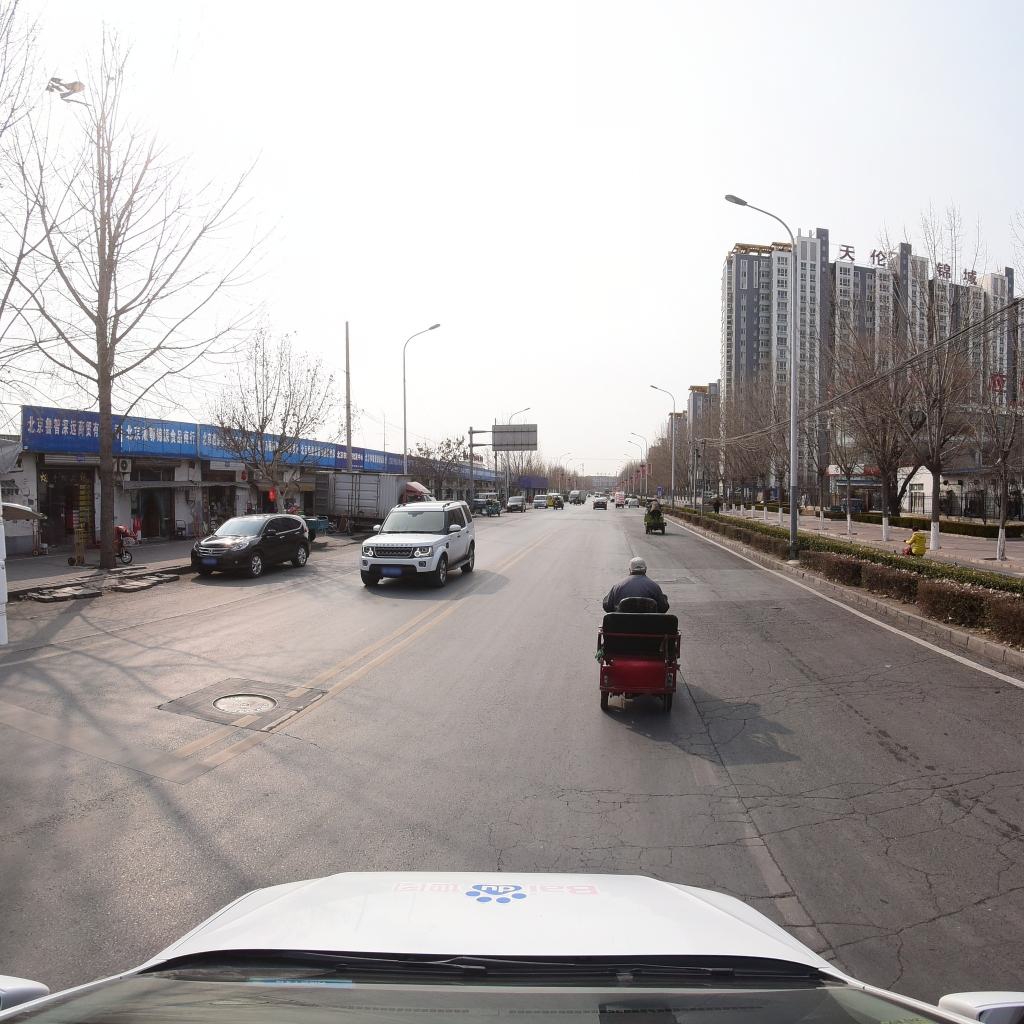
Region: Fengtai
Road damage annotations: alligator crack, manhole cover